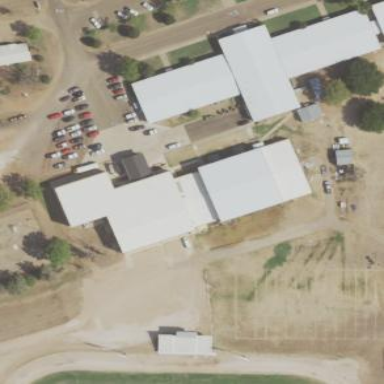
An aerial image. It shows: School building.